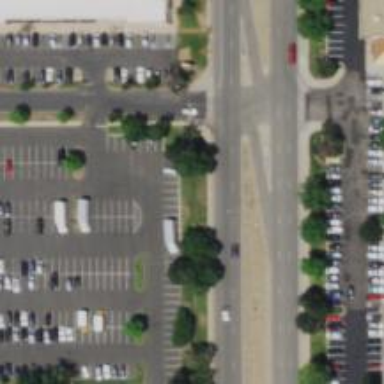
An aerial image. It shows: Secondary link road with asphalt surface.